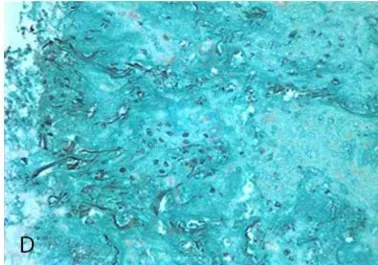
Transthoracic core needle biopsies histology. (D) Scattered cysts of Pneumocystis jiroveci in the center of necrotic granuloma (Gomori methenamine silver, high magnification).
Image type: pathology (methenamine_silver)